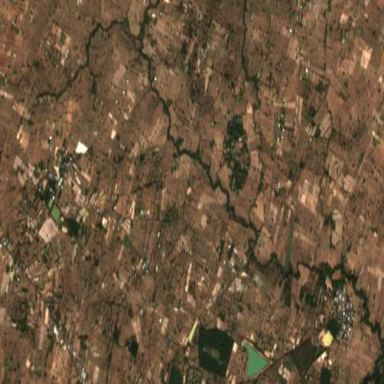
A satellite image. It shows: Farmland used for producing rice.